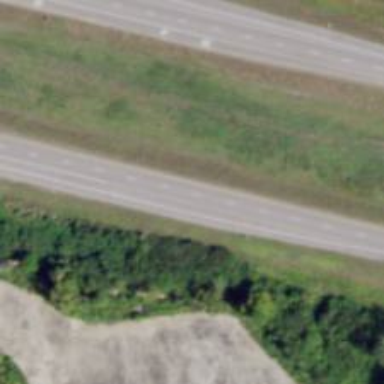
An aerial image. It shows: Primary highway with dual carriageway surfaced with asphalt.